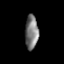
Tissue: prostate
Cell type: T cells
Senescence score: 0.3583
Nuclear area (px): 440
Mean DAPI intensity: 121.718